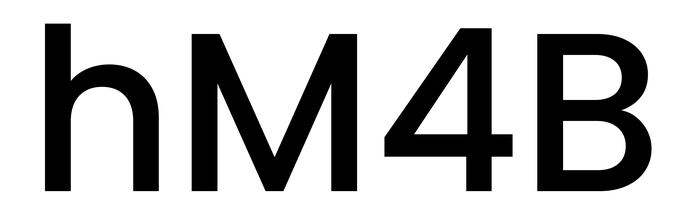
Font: Poppins-Medium